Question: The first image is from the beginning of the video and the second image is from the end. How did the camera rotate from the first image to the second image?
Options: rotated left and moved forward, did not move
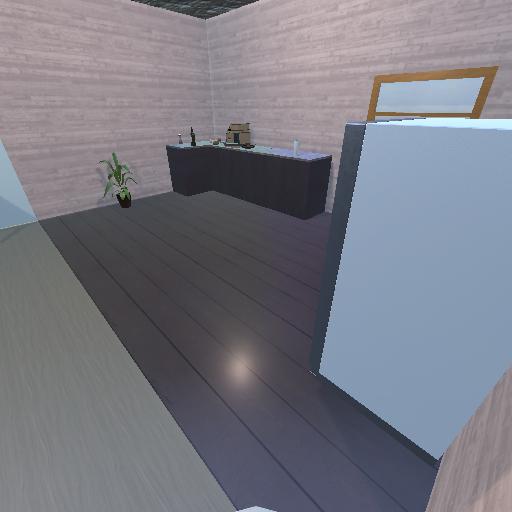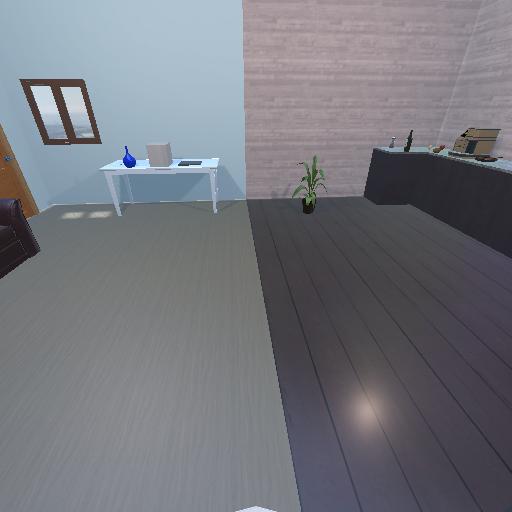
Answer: rotated left and moved forward